Interaction volume radius: 5 \u00c5
Interaction volume height: 40 \u00c5
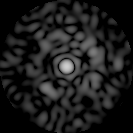
Disorder parameter: 0.8354